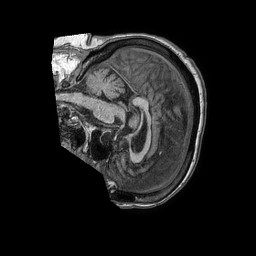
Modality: T1w
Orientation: sagittal
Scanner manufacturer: philips
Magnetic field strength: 1.5 T
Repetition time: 0.007468 s
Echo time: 0.003395 s